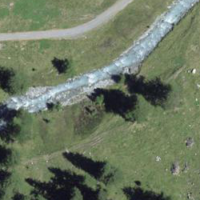
EUNIS habitat code: 26
Species observed at this site:
Rumex alpinus